Field crop: tomato
Growth stage: 1
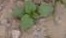
Species: solanum